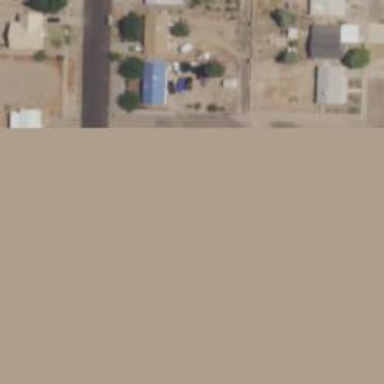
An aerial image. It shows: Alleyway designated as service road.